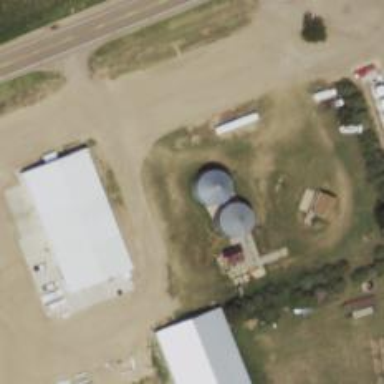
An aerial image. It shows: Silo.